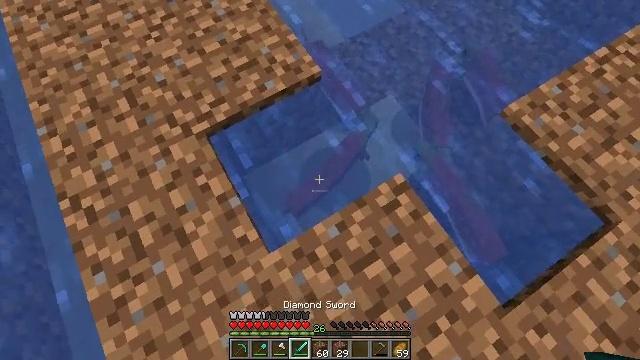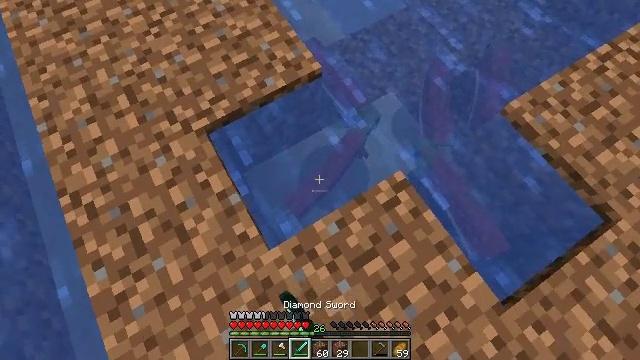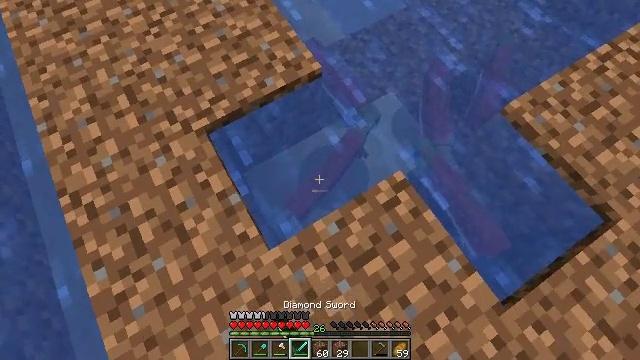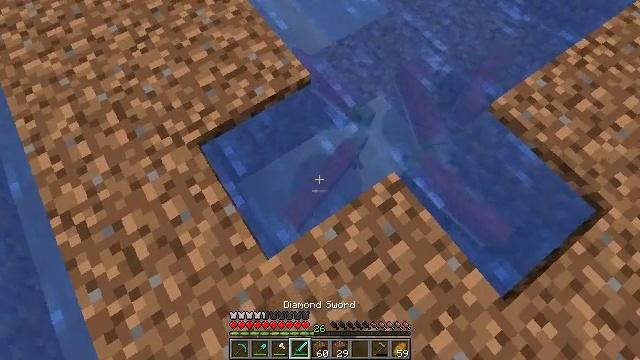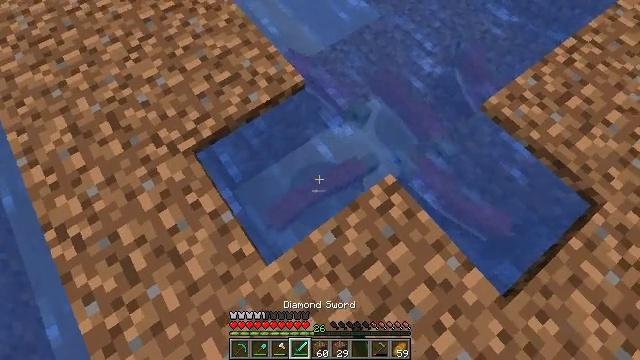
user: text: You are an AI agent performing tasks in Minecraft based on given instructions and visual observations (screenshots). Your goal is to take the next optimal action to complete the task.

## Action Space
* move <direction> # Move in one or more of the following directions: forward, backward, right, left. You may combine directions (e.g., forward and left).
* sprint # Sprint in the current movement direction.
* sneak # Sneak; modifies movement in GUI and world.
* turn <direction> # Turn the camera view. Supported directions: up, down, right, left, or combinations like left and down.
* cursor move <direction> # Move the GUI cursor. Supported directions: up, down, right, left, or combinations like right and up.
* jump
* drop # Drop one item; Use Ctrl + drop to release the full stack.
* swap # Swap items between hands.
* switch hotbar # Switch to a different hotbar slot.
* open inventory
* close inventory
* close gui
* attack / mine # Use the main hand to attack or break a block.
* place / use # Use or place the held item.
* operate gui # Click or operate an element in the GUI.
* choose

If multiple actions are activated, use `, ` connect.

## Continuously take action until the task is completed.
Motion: motion action
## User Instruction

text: Kill the salmon.
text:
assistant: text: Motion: attack / mine
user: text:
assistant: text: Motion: attack / mine
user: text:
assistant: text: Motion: turn right and up
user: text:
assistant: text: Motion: turn right
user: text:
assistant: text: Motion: no_op